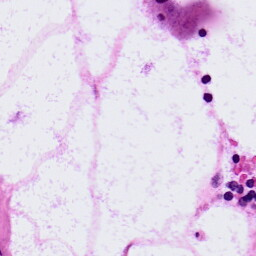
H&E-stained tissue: LymphNode